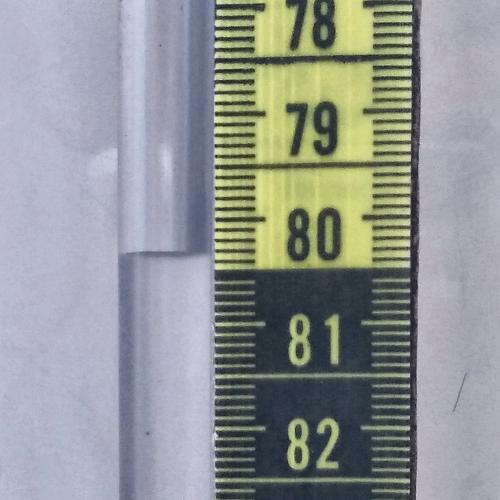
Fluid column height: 80.3 cm